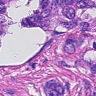
Metastatic tissue present: yes